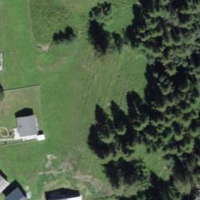
EUNIS habitat code: 44
Species observed at this site:
Sempervivum montanum